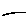
Label: sun